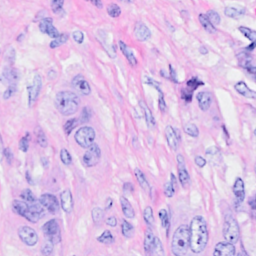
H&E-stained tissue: Breast